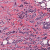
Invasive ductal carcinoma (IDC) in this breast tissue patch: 1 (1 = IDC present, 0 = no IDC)